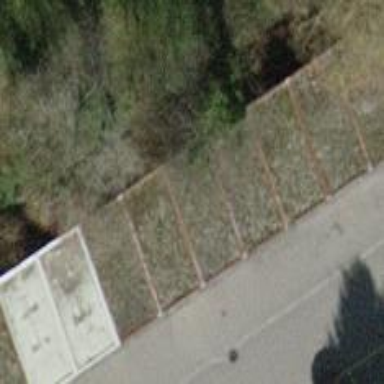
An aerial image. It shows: Group of garages.